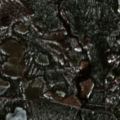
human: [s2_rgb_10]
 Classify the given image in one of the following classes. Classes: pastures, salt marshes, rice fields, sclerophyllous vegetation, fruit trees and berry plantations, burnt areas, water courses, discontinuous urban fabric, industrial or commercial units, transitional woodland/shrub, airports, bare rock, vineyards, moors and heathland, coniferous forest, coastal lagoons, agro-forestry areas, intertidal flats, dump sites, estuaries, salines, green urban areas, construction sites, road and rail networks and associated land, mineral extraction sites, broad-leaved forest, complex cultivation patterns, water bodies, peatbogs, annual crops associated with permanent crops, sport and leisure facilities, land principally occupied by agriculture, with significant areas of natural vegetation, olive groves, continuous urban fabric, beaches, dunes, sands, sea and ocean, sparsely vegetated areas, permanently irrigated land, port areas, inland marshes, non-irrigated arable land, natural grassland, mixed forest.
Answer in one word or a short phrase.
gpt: coniferous forest, transitional woodland/shrub, water bodies